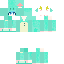
A female human skin with pale skin, wearing blonde long hair dressed in a blue hoodie and black pants, featuring a closed mouth.